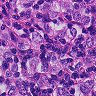
Metastatic tissue present: yes